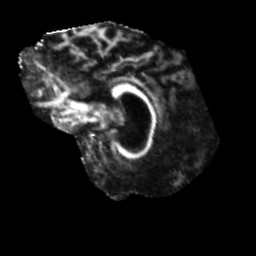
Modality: FA
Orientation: sagittal
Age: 71
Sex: male
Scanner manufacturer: siemens
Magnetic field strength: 3 T
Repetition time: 5.25 s
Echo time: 0.08 s